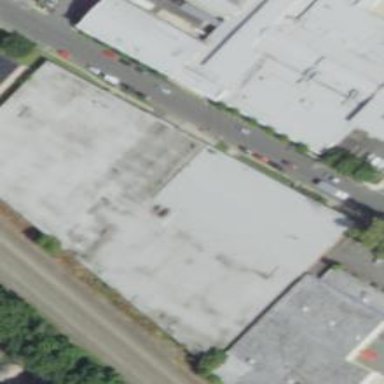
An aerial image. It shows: Industrial building.